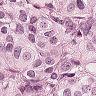
Metastatic tissue present: yes